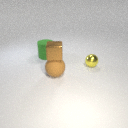
large brown rubber sphere in front of small yellow metal sphere